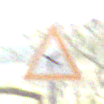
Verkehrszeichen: FlugbetriebRechts
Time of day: MorningAfternoon
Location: Outdoor (Nature)
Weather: PartlyCloudy
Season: NotSpecified
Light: Natural